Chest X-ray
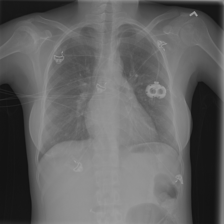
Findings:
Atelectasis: negative
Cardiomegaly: negative
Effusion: negative
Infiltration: negative
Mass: negative
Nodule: negative
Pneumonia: negative
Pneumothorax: negative
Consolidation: negative
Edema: negative
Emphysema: negative
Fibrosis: negative
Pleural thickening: negative
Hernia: negative